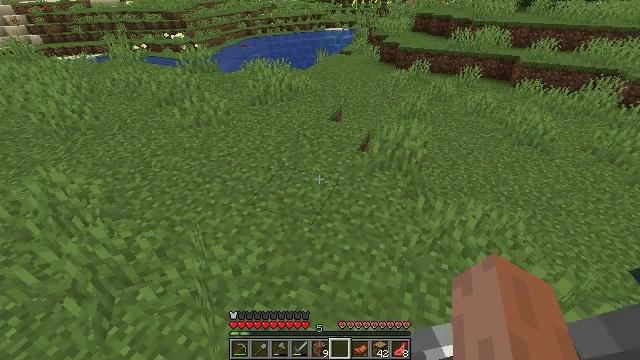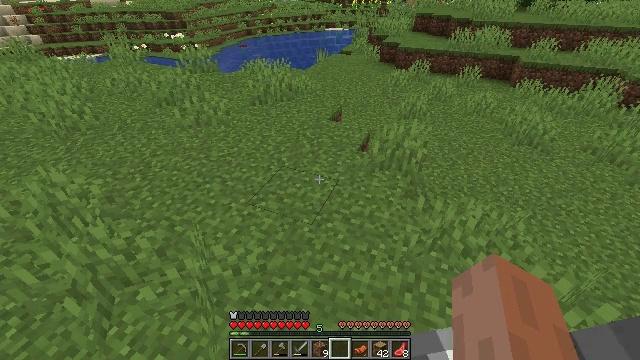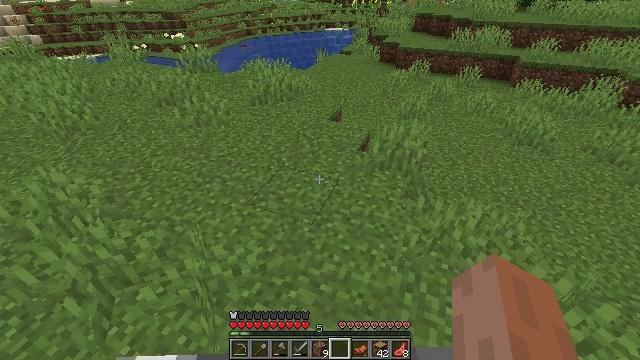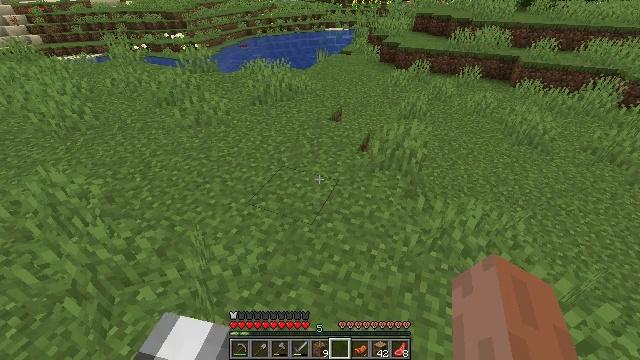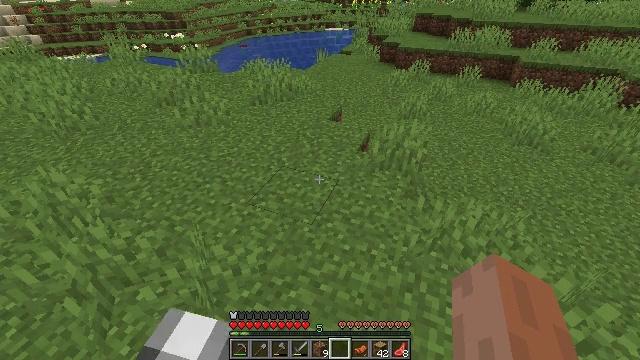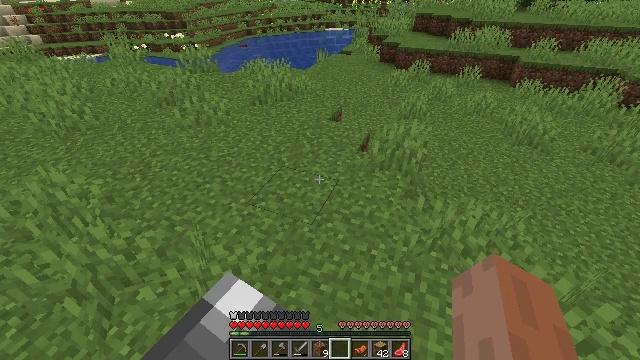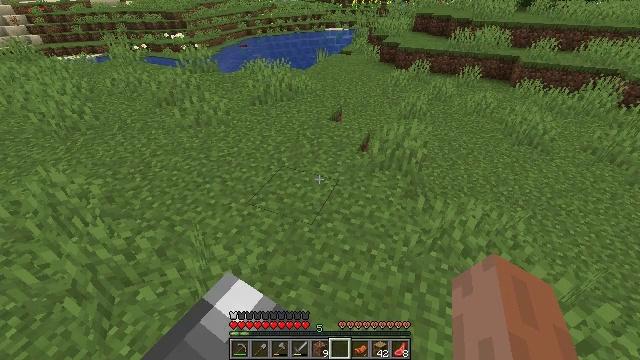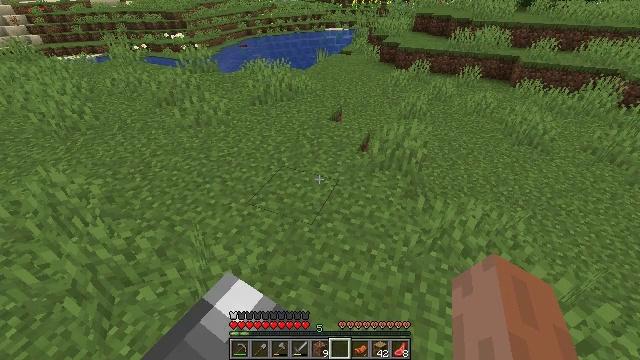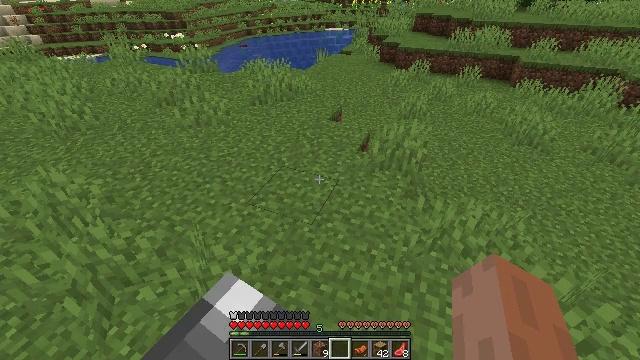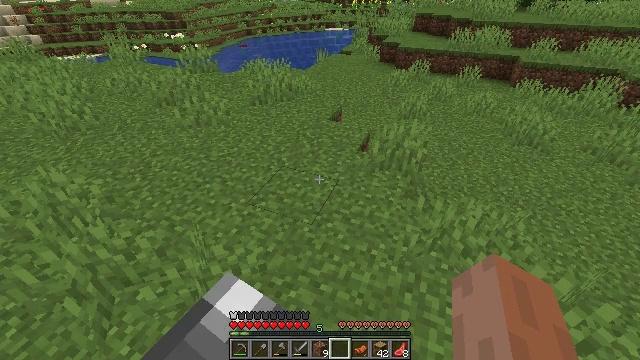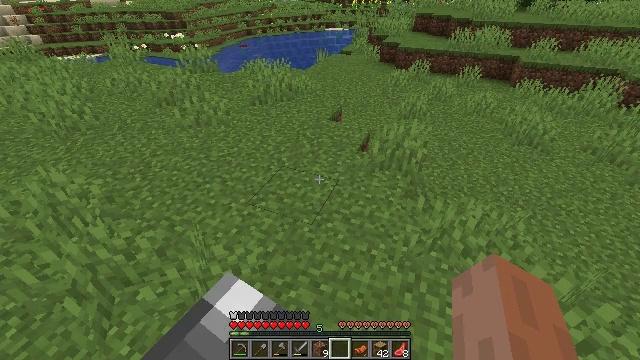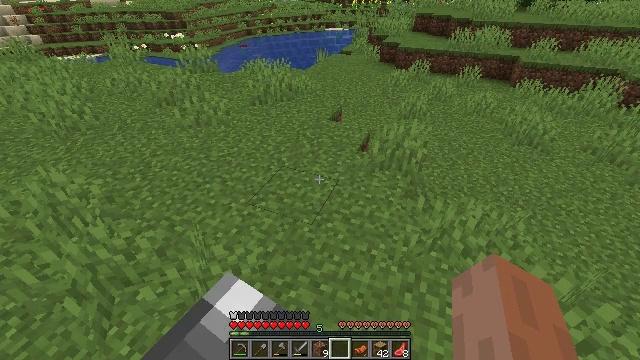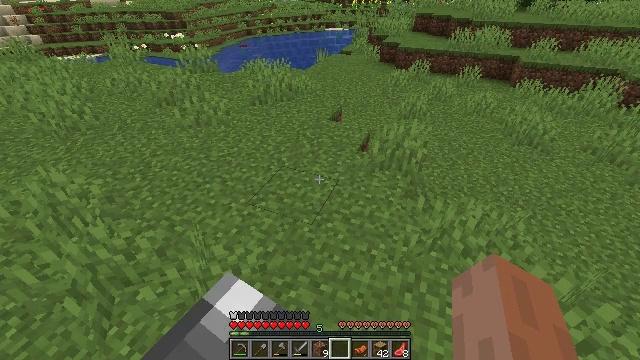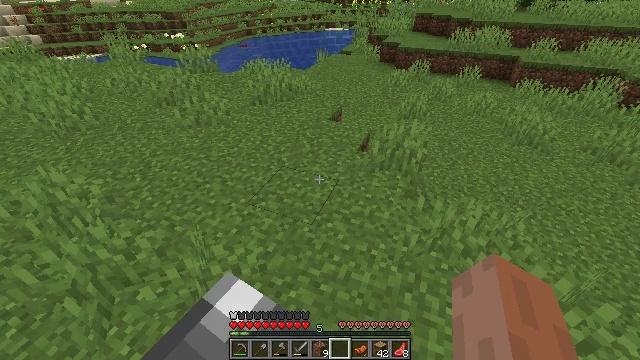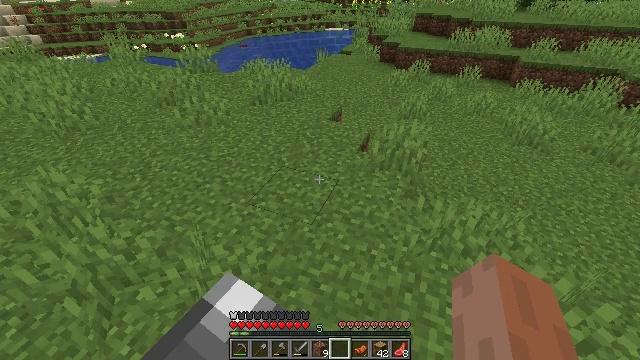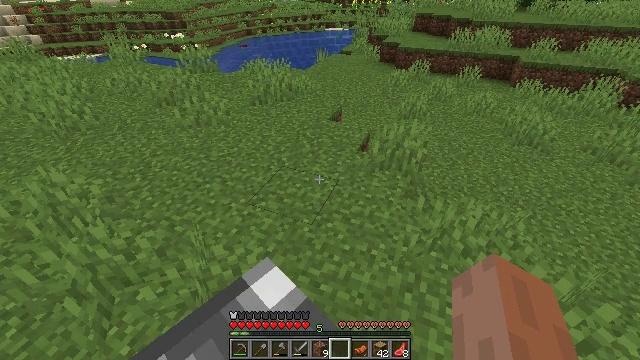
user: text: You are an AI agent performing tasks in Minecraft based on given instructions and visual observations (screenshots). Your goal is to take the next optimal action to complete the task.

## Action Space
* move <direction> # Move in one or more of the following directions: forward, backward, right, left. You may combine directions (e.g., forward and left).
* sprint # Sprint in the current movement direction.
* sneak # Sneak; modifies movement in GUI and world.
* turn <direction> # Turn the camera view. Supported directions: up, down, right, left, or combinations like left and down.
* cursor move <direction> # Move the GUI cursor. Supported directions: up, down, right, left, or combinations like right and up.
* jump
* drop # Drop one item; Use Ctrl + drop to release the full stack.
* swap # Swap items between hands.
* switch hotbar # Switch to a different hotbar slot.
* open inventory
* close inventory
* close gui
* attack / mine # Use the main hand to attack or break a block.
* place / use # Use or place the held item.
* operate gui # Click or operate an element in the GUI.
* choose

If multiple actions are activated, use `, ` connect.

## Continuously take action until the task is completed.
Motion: motion action
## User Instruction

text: Dig out coarse dirt.
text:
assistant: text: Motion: no_op
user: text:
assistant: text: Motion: no_op
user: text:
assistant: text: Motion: no_op
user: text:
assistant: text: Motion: no_op
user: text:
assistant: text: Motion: no_op
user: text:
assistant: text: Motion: no_op
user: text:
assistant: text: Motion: no_op
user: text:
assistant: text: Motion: no_op
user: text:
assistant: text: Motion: no_op
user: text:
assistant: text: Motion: no_op
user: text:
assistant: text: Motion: no_op
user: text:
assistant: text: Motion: no_op
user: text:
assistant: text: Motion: no_op
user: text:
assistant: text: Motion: no_op
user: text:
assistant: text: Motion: no_op
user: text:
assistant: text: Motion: no_op
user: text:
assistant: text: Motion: no_op
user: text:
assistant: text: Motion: no_op
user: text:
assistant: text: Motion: no_op
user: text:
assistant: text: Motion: no_op
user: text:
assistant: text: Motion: no_op
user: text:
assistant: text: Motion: no_op
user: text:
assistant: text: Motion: no_op
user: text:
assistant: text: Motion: no_op
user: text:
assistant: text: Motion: no_op
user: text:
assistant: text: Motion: no_op
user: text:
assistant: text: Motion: turn right
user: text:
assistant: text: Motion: turn right and down
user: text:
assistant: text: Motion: turn right and down
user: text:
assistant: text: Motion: turn right and down